Question: I am adding a fragment in portrait, rotating to landscape, then rotating back to portrait. After the second rotation, the 'home up' button turns black. Any idea what might be causing this?
- 'Theme.AppCompat.Light.DarkActionBar'- 'ActionBar''Toolbar'- - - 'Fragment''Activity'

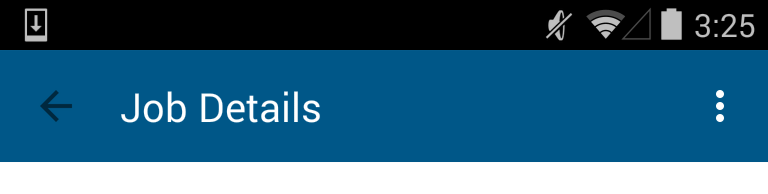
Answer: I had the exact same problem as you. I use the toolbar in an activity containing a navigation drawer that hosts a number of frgaments some of which have listviews. Selecting an item in the listview starts a new details activity where I am using the actionbar and not the toolbar. On rotation the home up arrow changes to a dark grey and on subsequent rotations stays that color and does not change back to white even though I am using the Theme.AppCompat.Light.DarkActionBar for the details activity.
I resolved this issue by adding a toolbar to my details layout and applying a dark actionbar theme directly to the tool bar
'''
<android.support.v7.widget.Toolbar
xmlns:android="http://schemas.android.com/apk/res/android"
android:id="@+id/details_toolbar"
android:layout_width="match_parent"
android:layout_height="@dimen/abc_action_bar_default_height_material"
android:background="@drawable/actionbar_background"
app:popupTheme="@style/ThemeOverlay.AppCompat.Light"
app:theme="@style/ThemeOverlay.AppCompat.Dark.ActionBar" />
'''
I do not reference the above toolbar in my activity or fragment and still use the actionbar as I did before. I do not set the toolbar as the actionbar either using 'setSupportActionBar(mToolbar);' it's just present in my layout and nothing more than that, but now when I rotate the device the home up arrow does not change color and stays white as expected. It's strange, but works.
Edit:
I should have mentioned that the placement of toolbar in my details activity is such that it is not actually visible. Specifying the visibility of the toolbar to invisible still works 'android:visibility="invisible"'
Edit: I wondered why this worked and it seemed very strange to me so I completely removed the toolbar and added the theme to the view group at the root of my layout. That makes more sense now.
'''
<RelativeLayout xmlns:android="http://schemas.android.com/apk/res/android"
xmlns:tools="http://schemas.android.com/tools"
xmlns:app="http://schemas.android.com/apk/res-auto"
app:theme="@style/ThemeOverlay.AppCompat.Dark.ActionBar"
android:id="@+id/details_parent"
android:layout_width="match_parent"
android:layout_height="match_parent"
android:animateLayoutChanges="true"
android:orientation="vertical">
'''